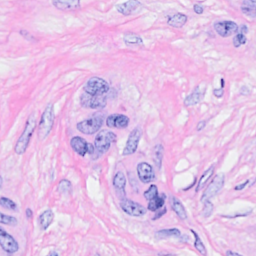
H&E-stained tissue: Breast